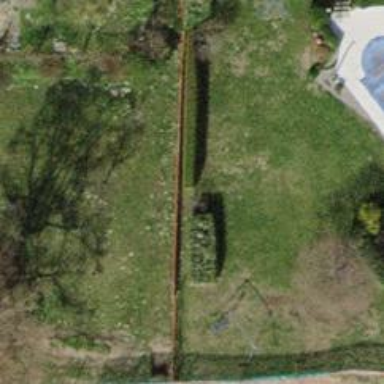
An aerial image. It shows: Hedge barrier.